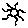
Label: sun